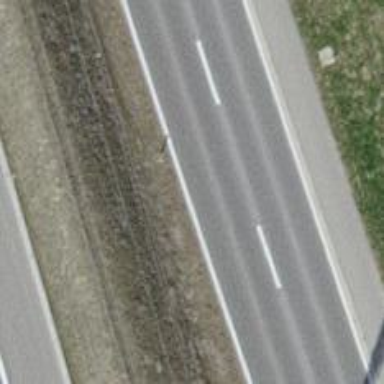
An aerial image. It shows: Secondary road with sidewalk on the left.